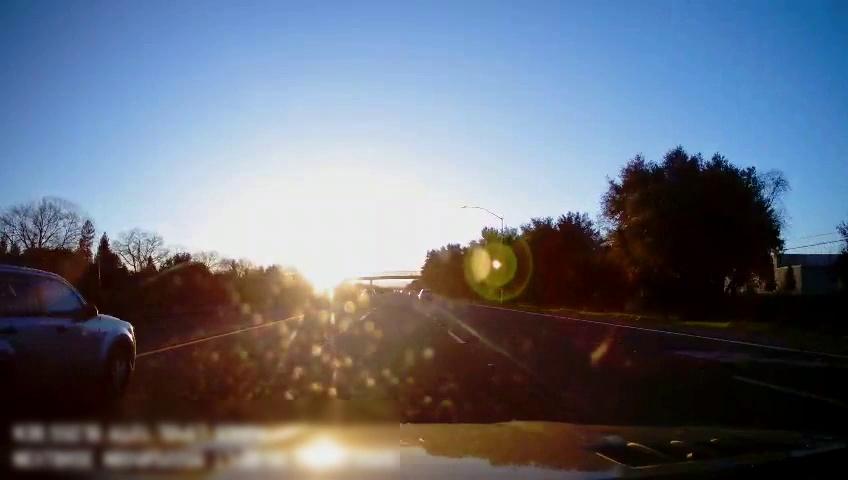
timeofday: Day
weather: Sunny
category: Drivable Space
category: Vehicles | SUV
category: Vehicles | SUV
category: Vehicles | SUV
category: Lanes | Alternate Lane
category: Lanes | Current Lane
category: Lanes | Current Lane
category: Lanes | Alternate Lane
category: Lanes | Alternate Lane